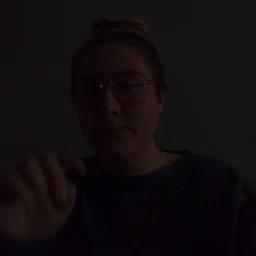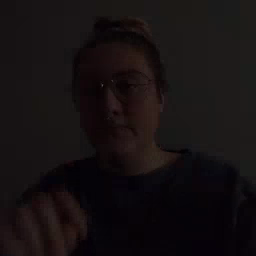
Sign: orange